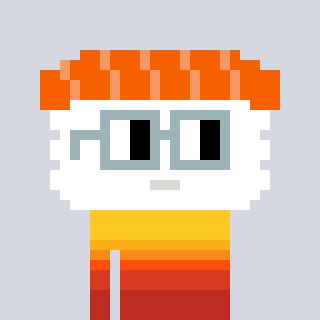
a pixel art character with square dark gray glasses, a nigiri-shaped head and a green-colored body on a cool background